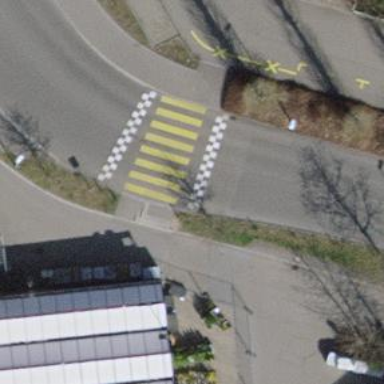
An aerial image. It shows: Uncontrolled crossing on the road.